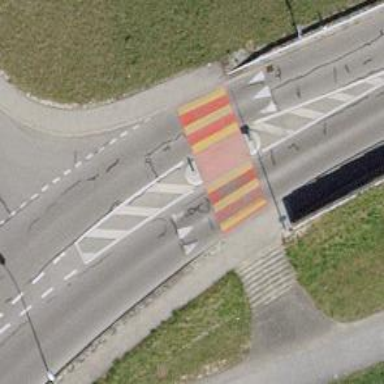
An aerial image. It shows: Uncontrolled road crossing with pedestrian island.